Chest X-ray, PA view. Patient: 57 years old, sex M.
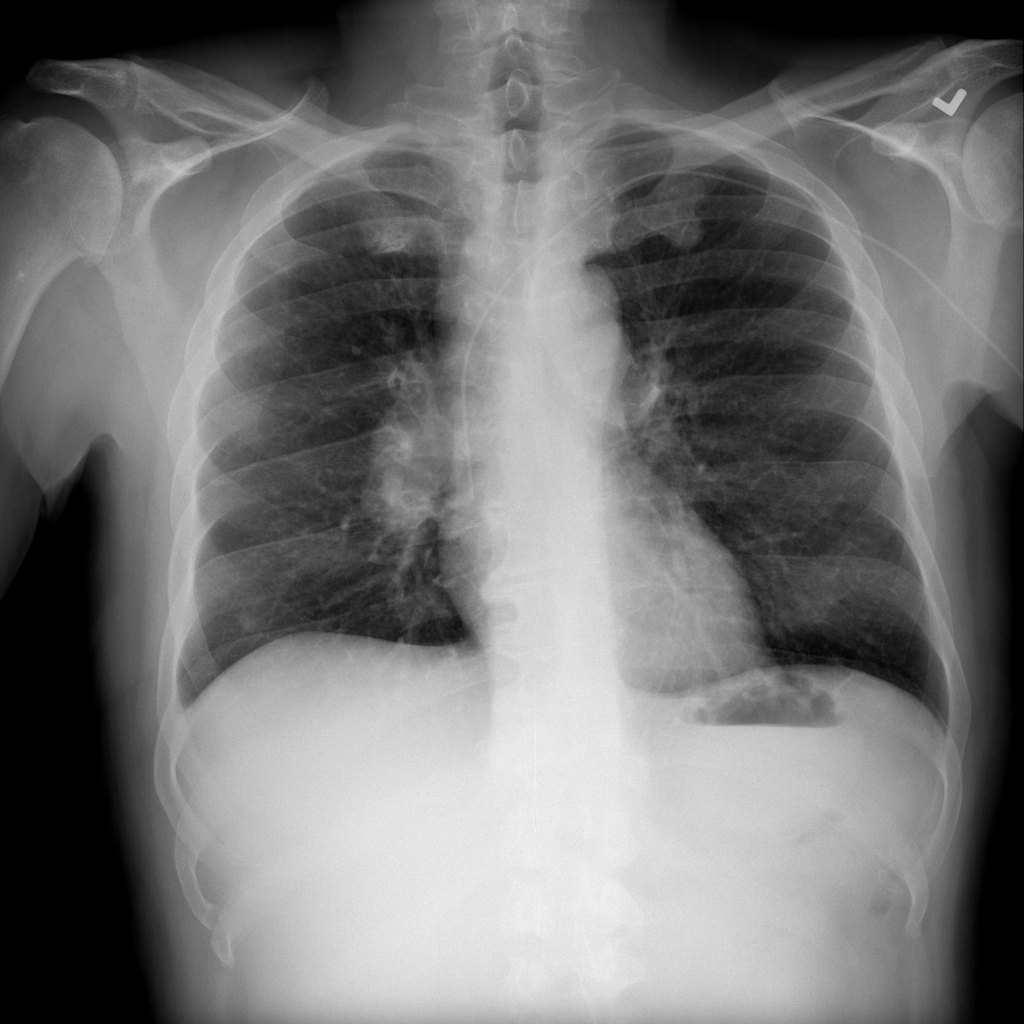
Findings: Infiltration